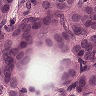
Metastatic tissue present: yes